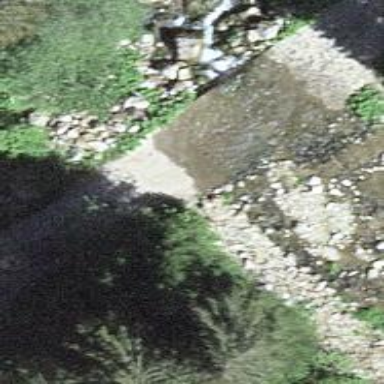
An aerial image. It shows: There is ford in the area.